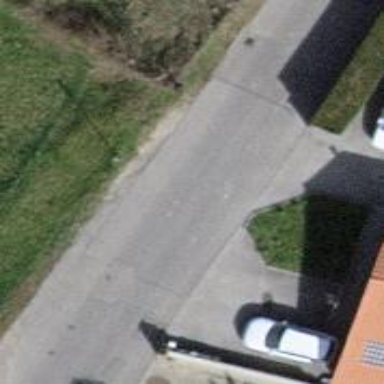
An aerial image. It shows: Unclassified road with asphalt surface and no sidewalk.